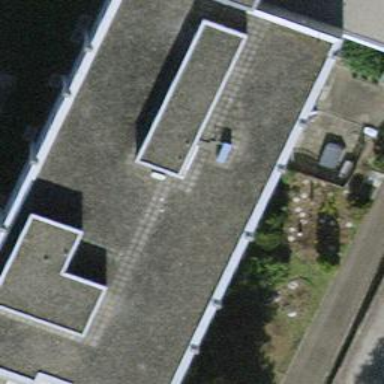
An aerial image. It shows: School building with flat roof.